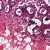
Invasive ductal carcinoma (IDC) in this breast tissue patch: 0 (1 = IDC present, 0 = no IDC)